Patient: sex M, age 48
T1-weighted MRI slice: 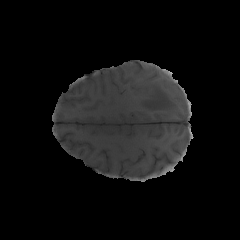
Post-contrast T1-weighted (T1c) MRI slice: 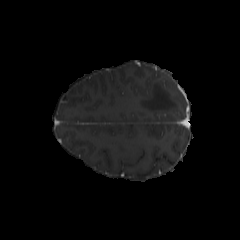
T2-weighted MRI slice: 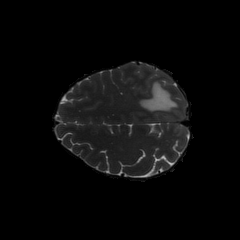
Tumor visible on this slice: yes
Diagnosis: Glioblastoma, IDH-wildtype
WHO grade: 4